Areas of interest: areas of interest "Memorial Hall"
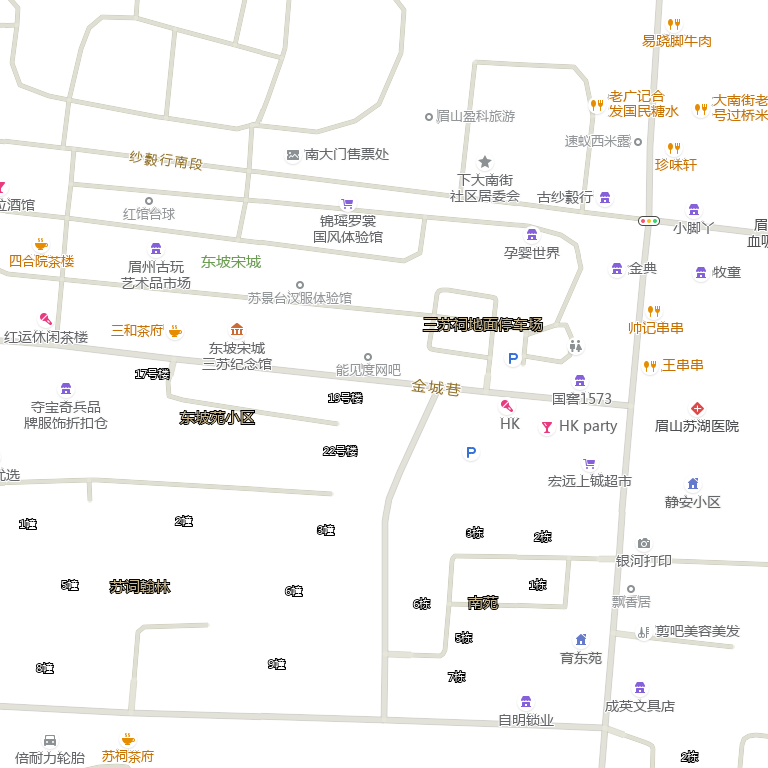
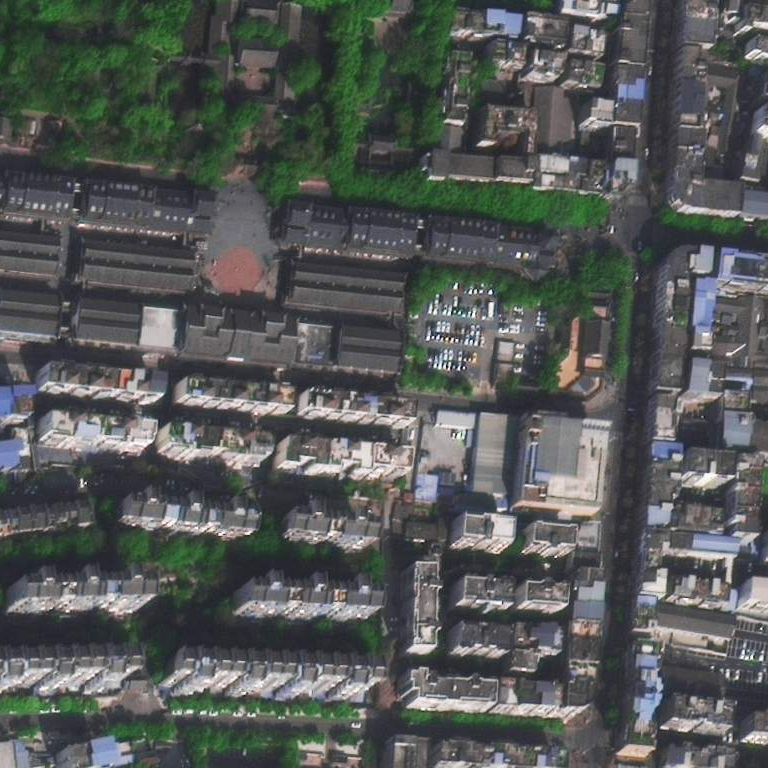